Aerial crown-view tile of a tropical tree (Barro Colorado Island, Panama), acquired 20240813:
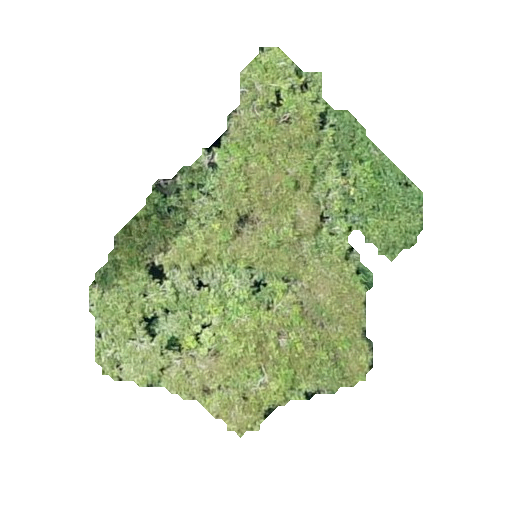
Species: Protium stevensonii
GBIF accepted scientific name: Tetragastris panamensis
Crown area: 113.71 m²